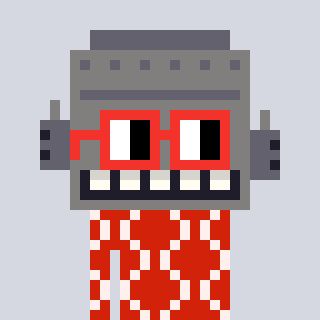
a pixel art character with square red glasses, a robot-shaped head and a red-colored body on a cool background